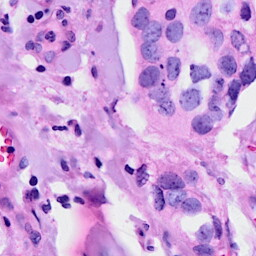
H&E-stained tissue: Breast